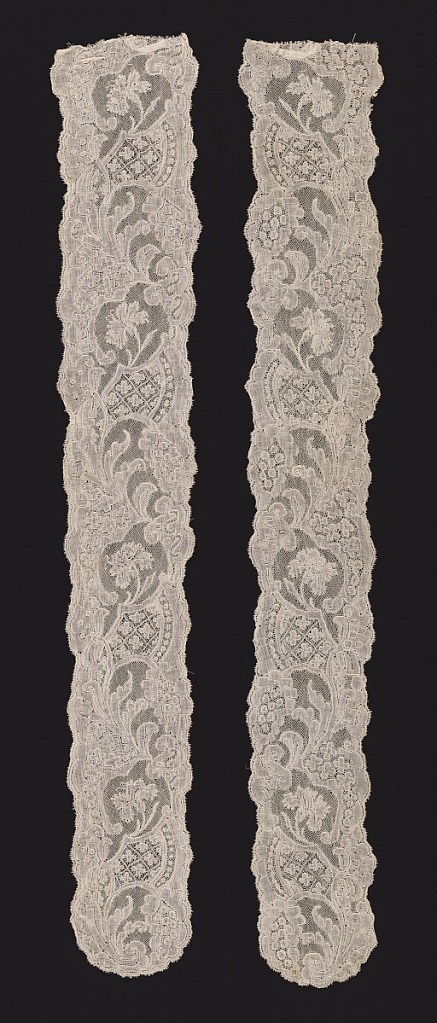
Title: Cap streamers
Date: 18th century
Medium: linen Technique: bobbin lace, Mechlin style
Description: A pair of Mechlin-style lace cap streamers with gently scalloped edges and a scrolling ascending vine with flowers and Rococo forms filled with small diaper patterns.